Question: I want to make animation with physics effect like this app : <URL>

Can I do it with Java(Android) and xml layout?
Is there any library that can do it?
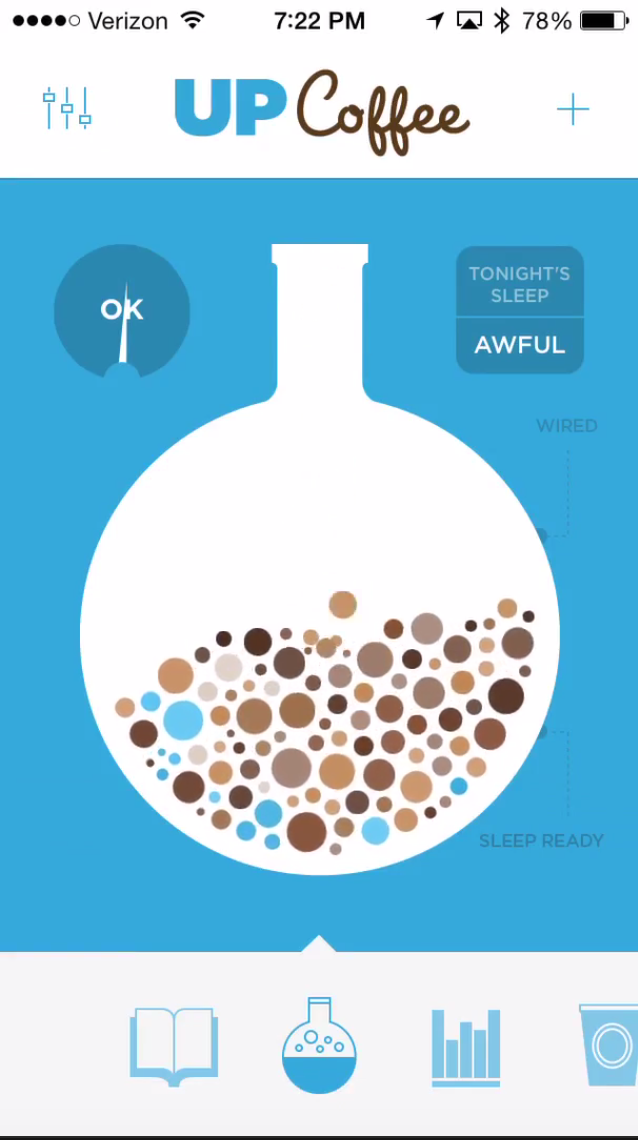
Answer: I resolved this issue by using <URL>
The first I created a scene with my map.
After that I using <URL> to make Physics Effect.
The last I embedded scene game to layout xml